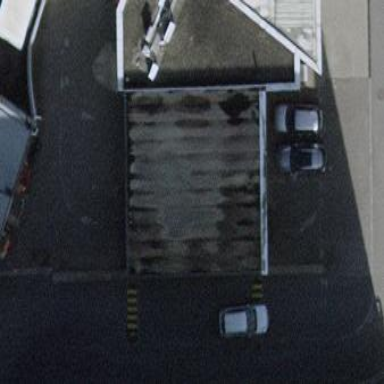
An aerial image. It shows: View of roof of building.